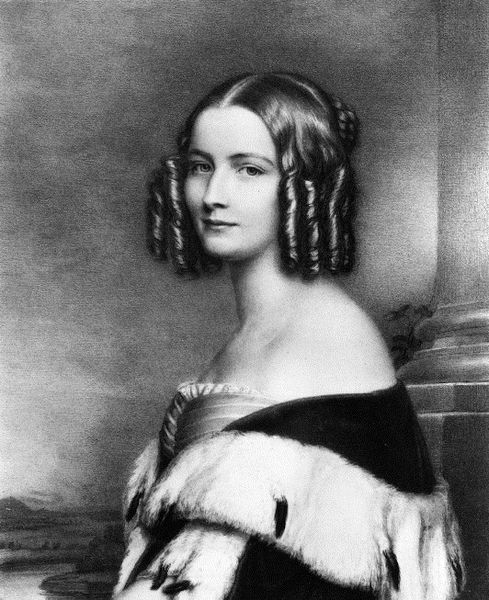
Titel: Marie Prinzessin v. Baden. Herzogin v. Hamilton 1817-1888
Künstler: Leo Schöninger
Standort: Karlsruhe
Institution: Staatliche Kunsthalle Karlsruhe
Schlagwörter: berg, blätter, gemälde, himmel, nackt, schatten, umhang, wasser, weiß, fluss, landschaft, mädchen, brust, frau, frisur, grau, haar, hintergrund, kleid, licht, mund, nase, profil, schwarz, stirn, säule, zeichnung, ölbild, ausblick, blick, dame, hemd, jung, wand, augen, bluse, gesicht, hermelin, knoten, kragen, pelz, samt, sockel, bildnis, hals, portrait, porträt, öl, hügel, gewand, haare, halbfigur, mantel, reich, adel, pflanze, england, hübsch, lippen, locke, locken, poträt, prinzessin, schulter, schultern, schön, fell, adlig, lächeln, mieder, berge, flus, ernst, büste, glanz, edel, stola, haarknoten, lachen, schulterfrei, kohle, schwarzweiss, seite, nerz, pelzmantel, halbprofil, reichtum, adelig, königin, besatz, basis, schaft, korsage, korkenzieherlocken, schillerlocken, auqarell, zobel, säuke, bick, frisiert, hermelinkragen, englad, nackte schultern, hermelinbesatz, betrachtert, feinamleriee, öbldig, hermmelin, herelin, potrtrait, hermelinbesazu, jungenfrau